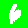
Digit: 6